Interaction volume radius: 5 \u00c5
Interaction volume height: 30 \u00c5
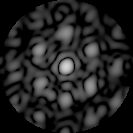
Disorder parameter: 0.6275